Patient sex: F
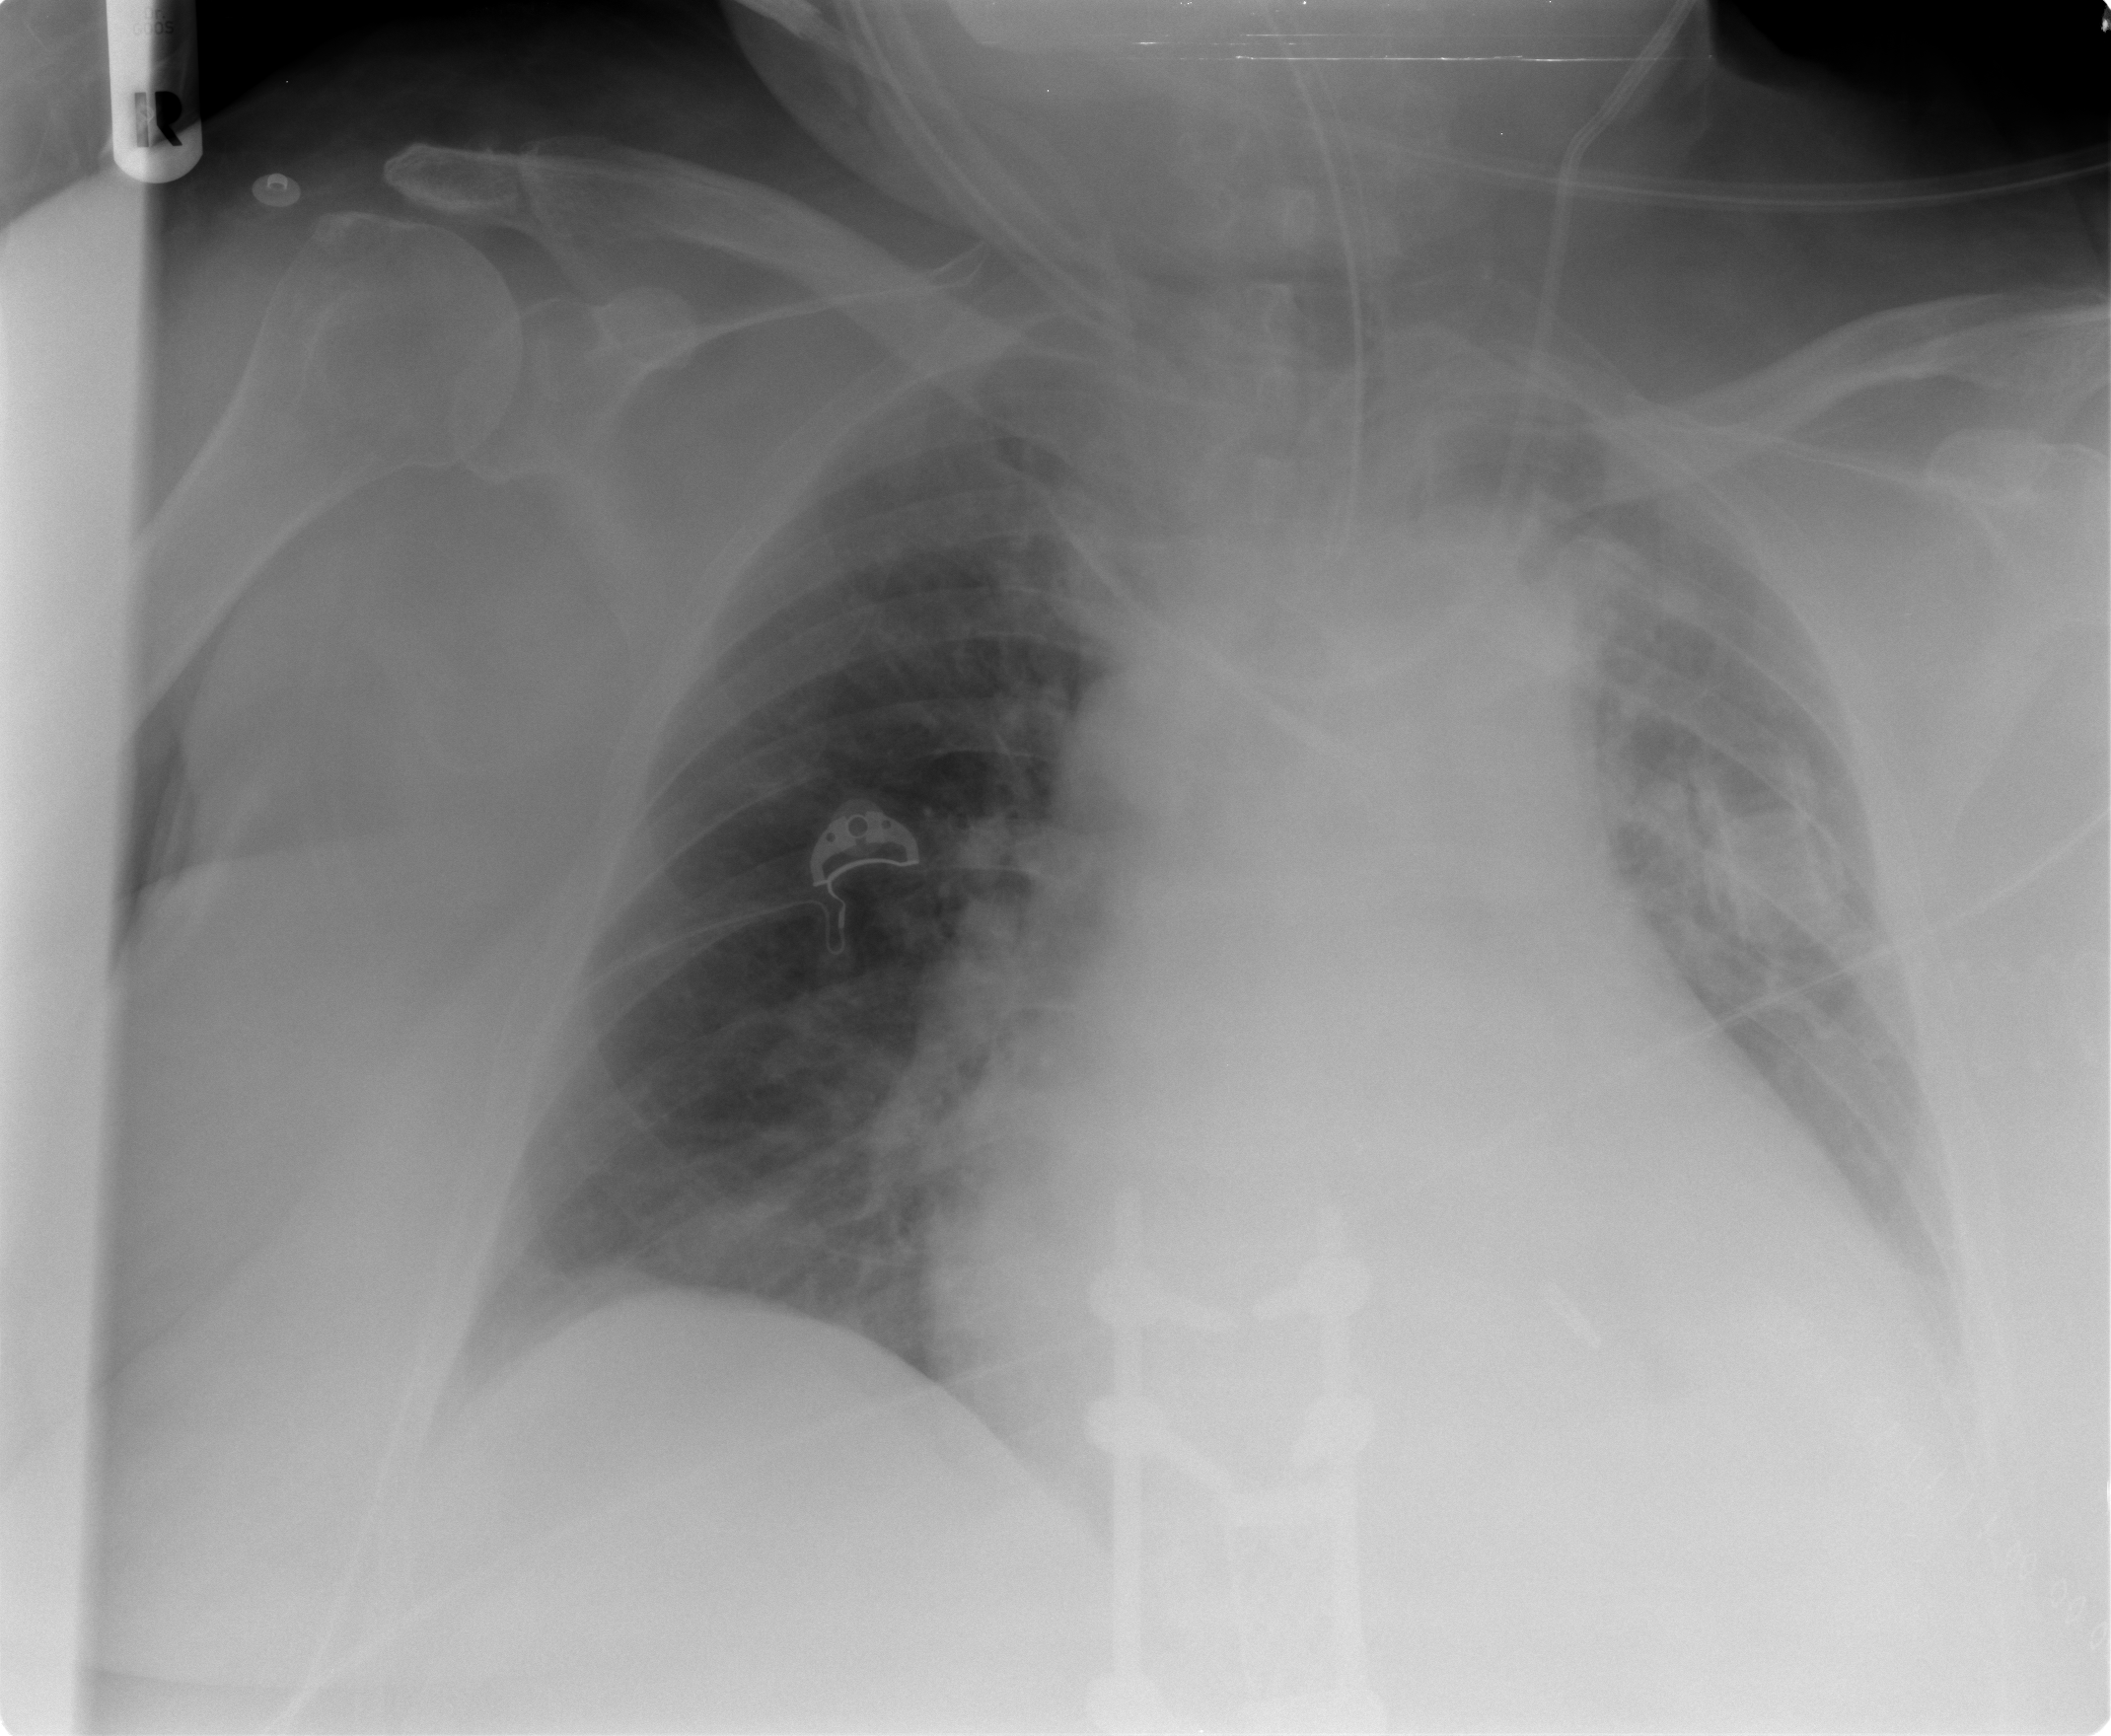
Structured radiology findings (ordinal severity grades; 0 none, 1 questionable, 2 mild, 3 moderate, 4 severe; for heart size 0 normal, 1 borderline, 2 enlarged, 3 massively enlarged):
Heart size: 3
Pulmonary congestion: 3
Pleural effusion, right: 0
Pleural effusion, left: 2
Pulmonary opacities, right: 0
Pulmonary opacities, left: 0
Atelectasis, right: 0
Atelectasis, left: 2